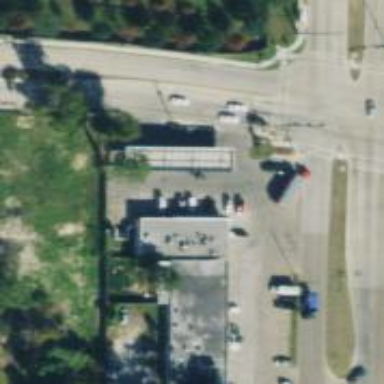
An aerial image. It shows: Convenience shop.